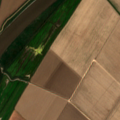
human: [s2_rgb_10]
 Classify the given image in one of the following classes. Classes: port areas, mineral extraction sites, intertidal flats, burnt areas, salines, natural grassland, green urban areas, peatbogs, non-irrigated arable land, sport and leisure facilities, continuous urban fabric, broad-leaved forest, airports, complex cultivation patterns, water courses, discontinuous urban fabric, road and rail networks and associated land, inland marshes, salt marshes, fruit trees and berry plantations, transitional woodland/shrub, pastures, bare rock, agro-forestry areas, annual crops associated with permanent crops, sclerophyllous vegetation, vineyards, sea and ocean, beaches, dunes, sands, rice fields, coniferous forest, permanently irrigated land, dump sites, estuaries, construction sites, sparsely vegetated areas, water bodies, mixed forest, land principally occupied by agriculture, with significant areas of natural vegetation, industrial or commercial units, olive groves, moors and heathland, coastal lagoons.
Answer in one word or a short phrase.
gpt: permanently irrigated land, rice fields, pastures, inland marshes, salt marshes, estuaries